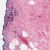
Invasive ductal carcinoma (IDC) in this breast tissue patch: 0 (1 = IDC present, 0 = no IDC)